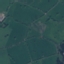
Land use / land cover class: Pasture